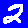
Digit: 2